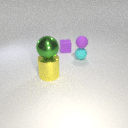
large yellow metal cylinder below large green metal sphere